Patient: sex F, age 64
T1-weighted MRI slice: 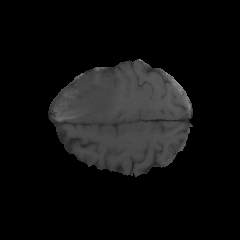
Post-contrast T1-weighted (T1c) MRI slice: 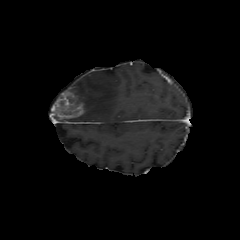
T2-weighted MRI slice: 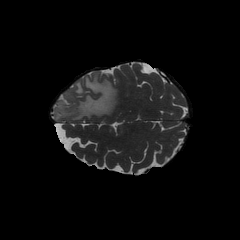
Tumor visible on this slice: yes
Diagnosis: Glioblastoma, IDH-wildtype
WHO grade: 4